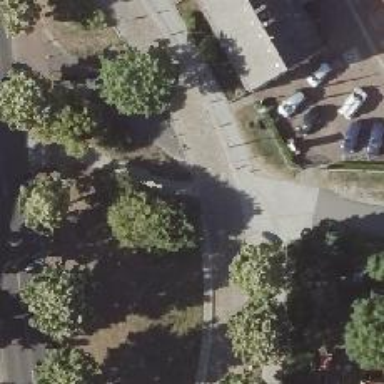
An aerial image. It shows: Footway.